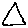
Label: triangle